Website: crate-barrel
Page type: billing-address
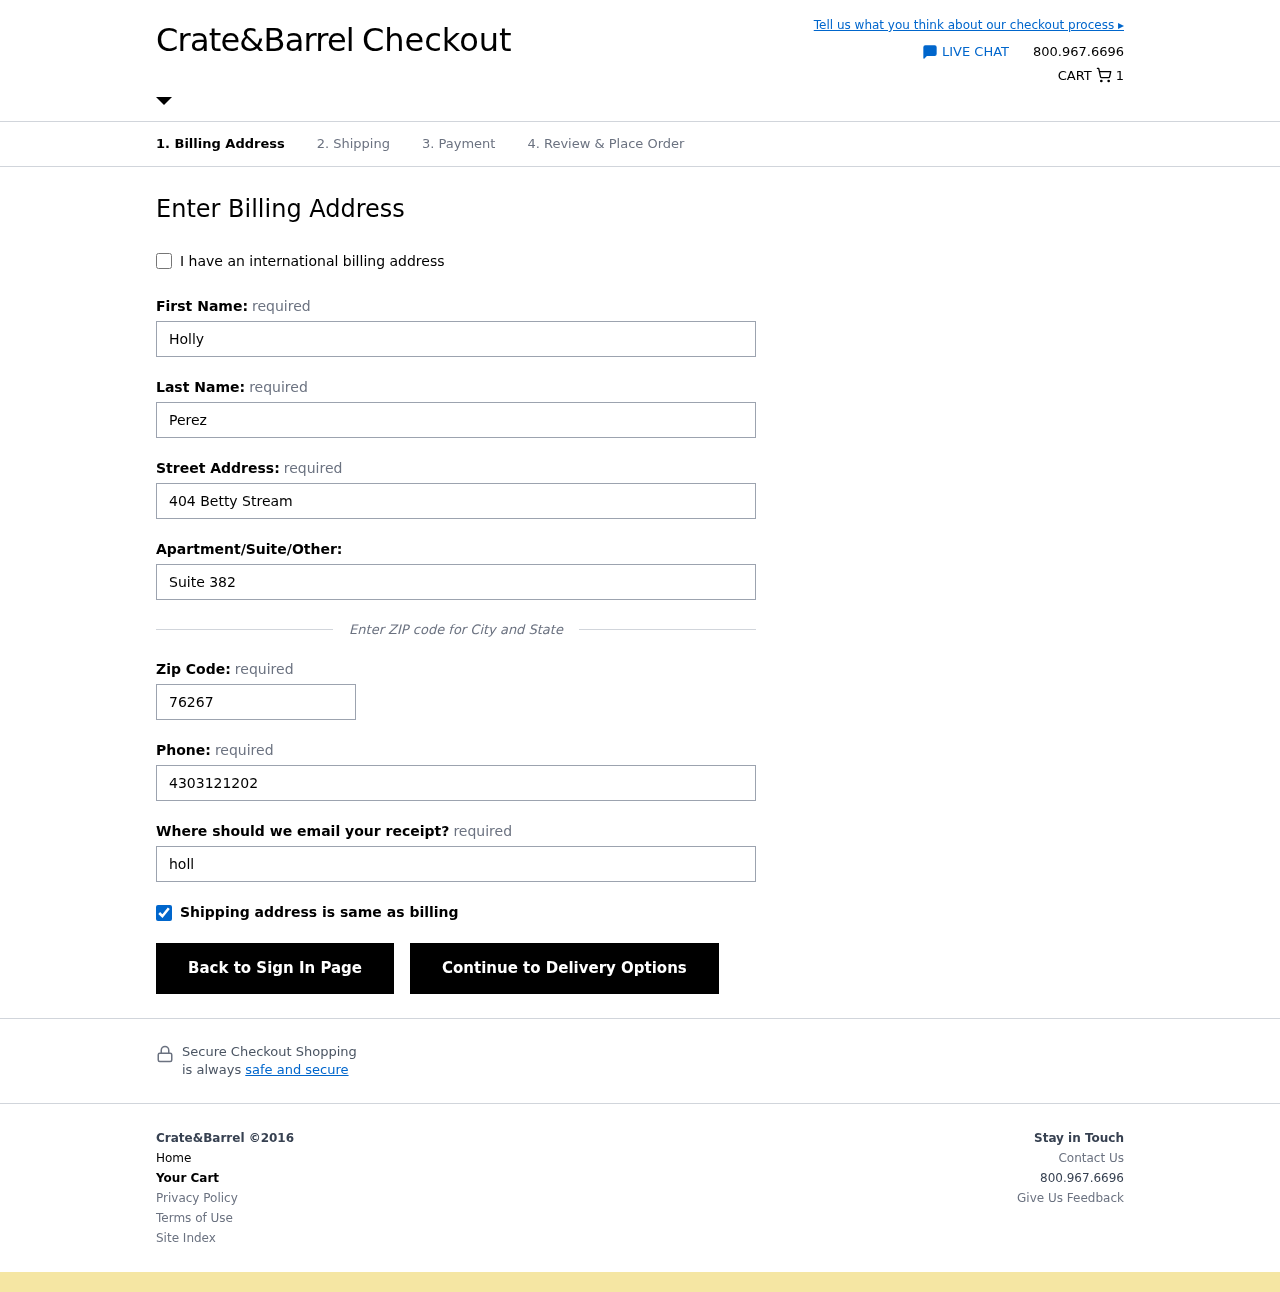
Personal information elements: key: PII_EMAIL
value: hollyperez@gmail.com
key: PII_FIRSTNAME
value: Holly
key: PII_LASTNAME
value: Perez
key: PII_PHONE
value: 4303121202
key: PII_POSTCODE
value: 76267
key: PII_STREET
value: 404 Betty Stream
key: PII_STREET2
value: Suite 382
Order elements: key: ORDER_NUM_ITEMS
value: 1